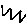
Label: zigzag